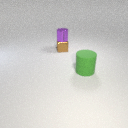
small purple metal cylinder above small brown metal cube